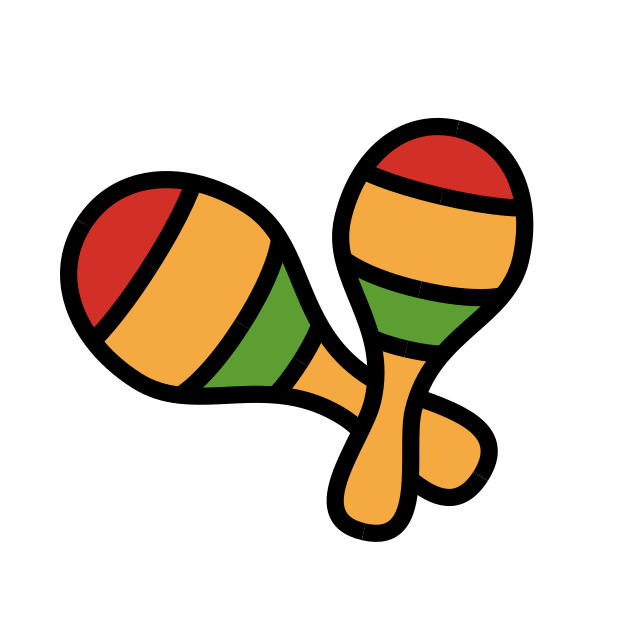
Emoji: 🪇
Name: maracas
Unicode: 0x1fa87